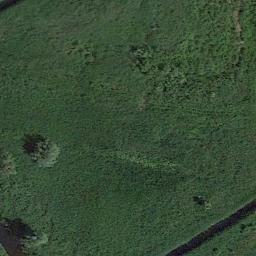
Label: meadow